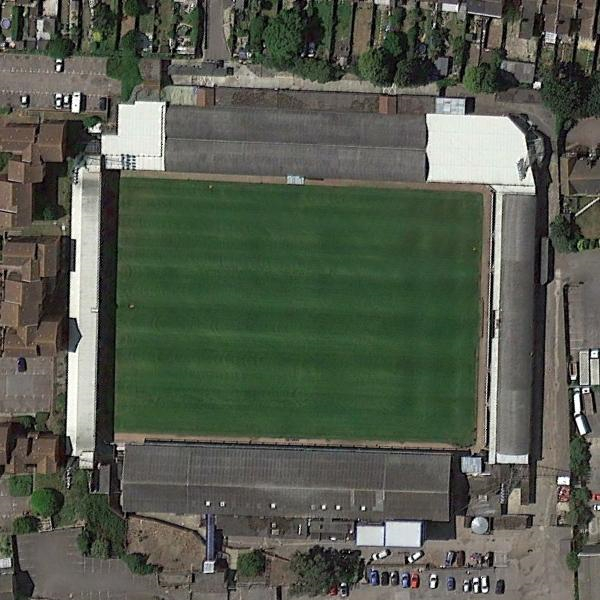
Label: Stadium